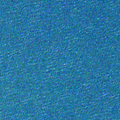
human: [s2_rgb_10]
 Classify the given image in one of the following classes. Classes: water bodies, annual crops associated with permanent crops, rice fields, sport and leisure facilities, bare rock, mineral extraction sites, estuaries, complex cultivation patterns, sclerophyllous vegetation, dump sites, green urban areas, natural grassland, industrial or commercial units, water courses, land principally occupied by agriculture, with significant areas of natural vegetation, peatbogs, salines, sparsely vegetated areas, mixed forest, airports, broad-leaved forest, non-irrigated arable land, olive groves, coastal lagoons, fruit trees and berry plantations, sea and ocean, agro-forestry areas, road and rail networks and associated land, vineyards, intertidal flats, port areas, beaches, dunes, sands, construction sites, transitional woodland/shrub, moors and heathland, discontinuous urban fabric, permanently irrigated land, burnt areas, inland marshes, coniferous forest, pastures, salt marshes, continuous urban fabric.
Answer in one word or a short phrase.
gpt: sea and ocean